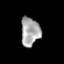
Tissue: prostate
Cell type: Fibroblasts
Senescence score: 0.7031
Nuclear area (px): 536
Mean DAPI intensity: 165.306